Field crop: maize
Growth stage: 2
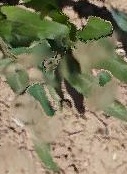
Species: maize